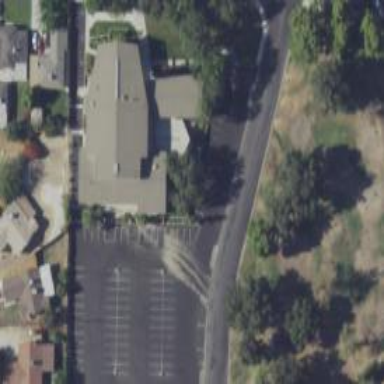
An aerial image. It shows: Building serving as place of worship.